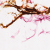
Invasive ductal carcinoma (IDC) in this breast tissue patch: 0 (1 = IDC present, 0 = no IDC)